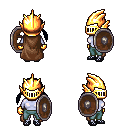
a pixel art fantasy rpg character, female body template, dark elf, purple skin, brown cape, teal pants, raven twin-tailed hairstyle, gold helm, gold gloves, ghillies, shield, four views (front, back, left, right), 2x2 character sprite sheet, small pixel art, hard edges, no anti-aliasing